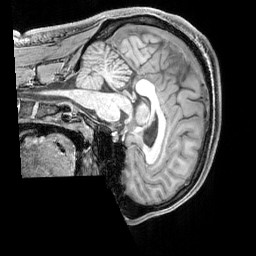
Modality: T1w
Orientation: sagittal
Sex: male
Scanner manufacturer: siemens
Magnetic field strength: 3 T
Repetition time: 2.3 s
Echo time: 0.00226 s